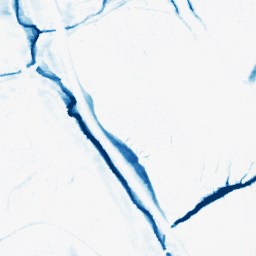
Category: morphological
Decomposition family: morphological_ellipse
Decomposition parameters: operation: closing
width: 10
height: 20
Upsampling method: fft_zeropad
Upsampling parameters: scale: 2
Upsampling scale: 2